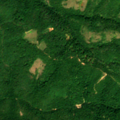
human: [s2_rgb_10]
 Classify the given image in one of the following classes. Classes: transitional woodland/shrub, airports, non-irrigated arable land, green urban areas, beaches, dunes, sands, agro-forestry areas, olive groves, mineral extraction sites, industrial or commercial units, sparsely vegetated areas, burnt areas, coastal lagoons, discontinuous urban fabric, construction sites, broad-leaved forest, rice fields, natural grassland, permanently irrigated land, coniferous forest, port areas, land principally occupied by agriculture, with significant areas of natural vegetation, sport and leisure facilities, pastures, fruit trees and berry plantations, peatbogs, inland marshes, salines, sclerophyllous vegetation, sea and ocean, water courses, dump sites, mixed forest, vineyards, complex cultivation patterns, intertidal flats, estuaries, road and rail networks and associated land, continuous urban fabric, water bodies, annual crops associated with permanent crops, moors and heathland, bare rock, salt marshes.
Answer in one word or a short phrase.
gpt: broad-leaved forest, transitional woodland/shrub